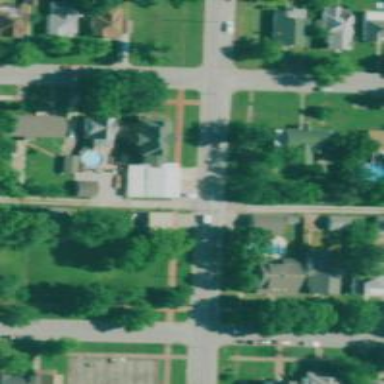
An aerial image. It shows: Alley classified as service road.